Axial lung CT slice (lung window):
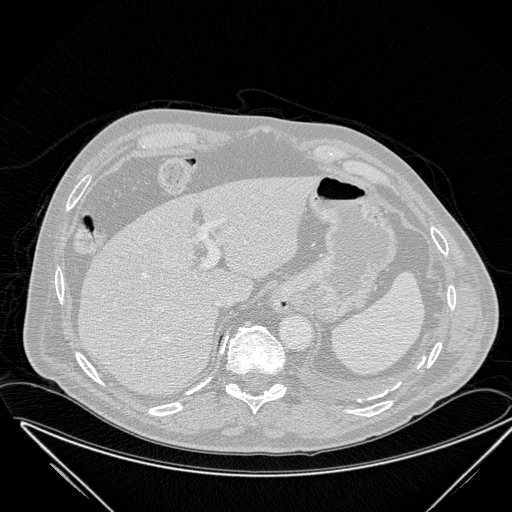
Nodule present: no